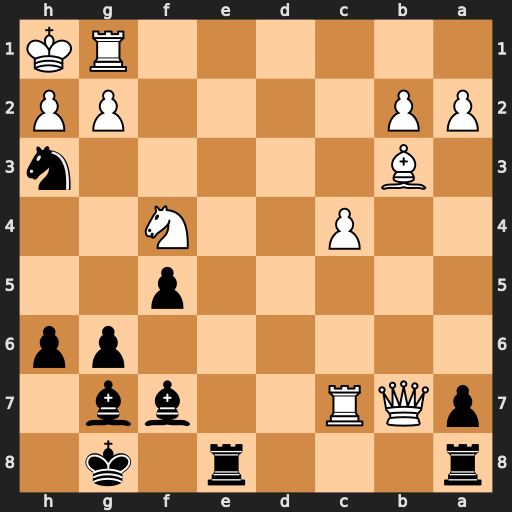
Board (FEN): r3r1k1/pQR2bb1/6pp/5p2/2P2N2/1B5n/PP4PP/6RK
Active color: b
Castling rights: -
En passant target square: -
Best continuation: Nf2#